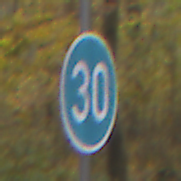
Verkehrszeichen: VorgeschriebeneMindestgeschwindigkeit
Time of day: MorningAfternoon
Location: Outdoor (Nature)
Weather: Overcast
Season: Autumn
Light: Natural